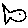
Label: fish